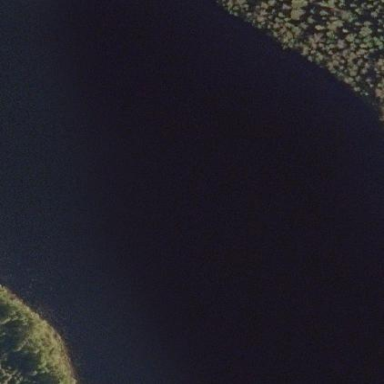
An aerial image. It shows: Serene pond surrounded by nature.